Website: lowes
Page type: billing-address
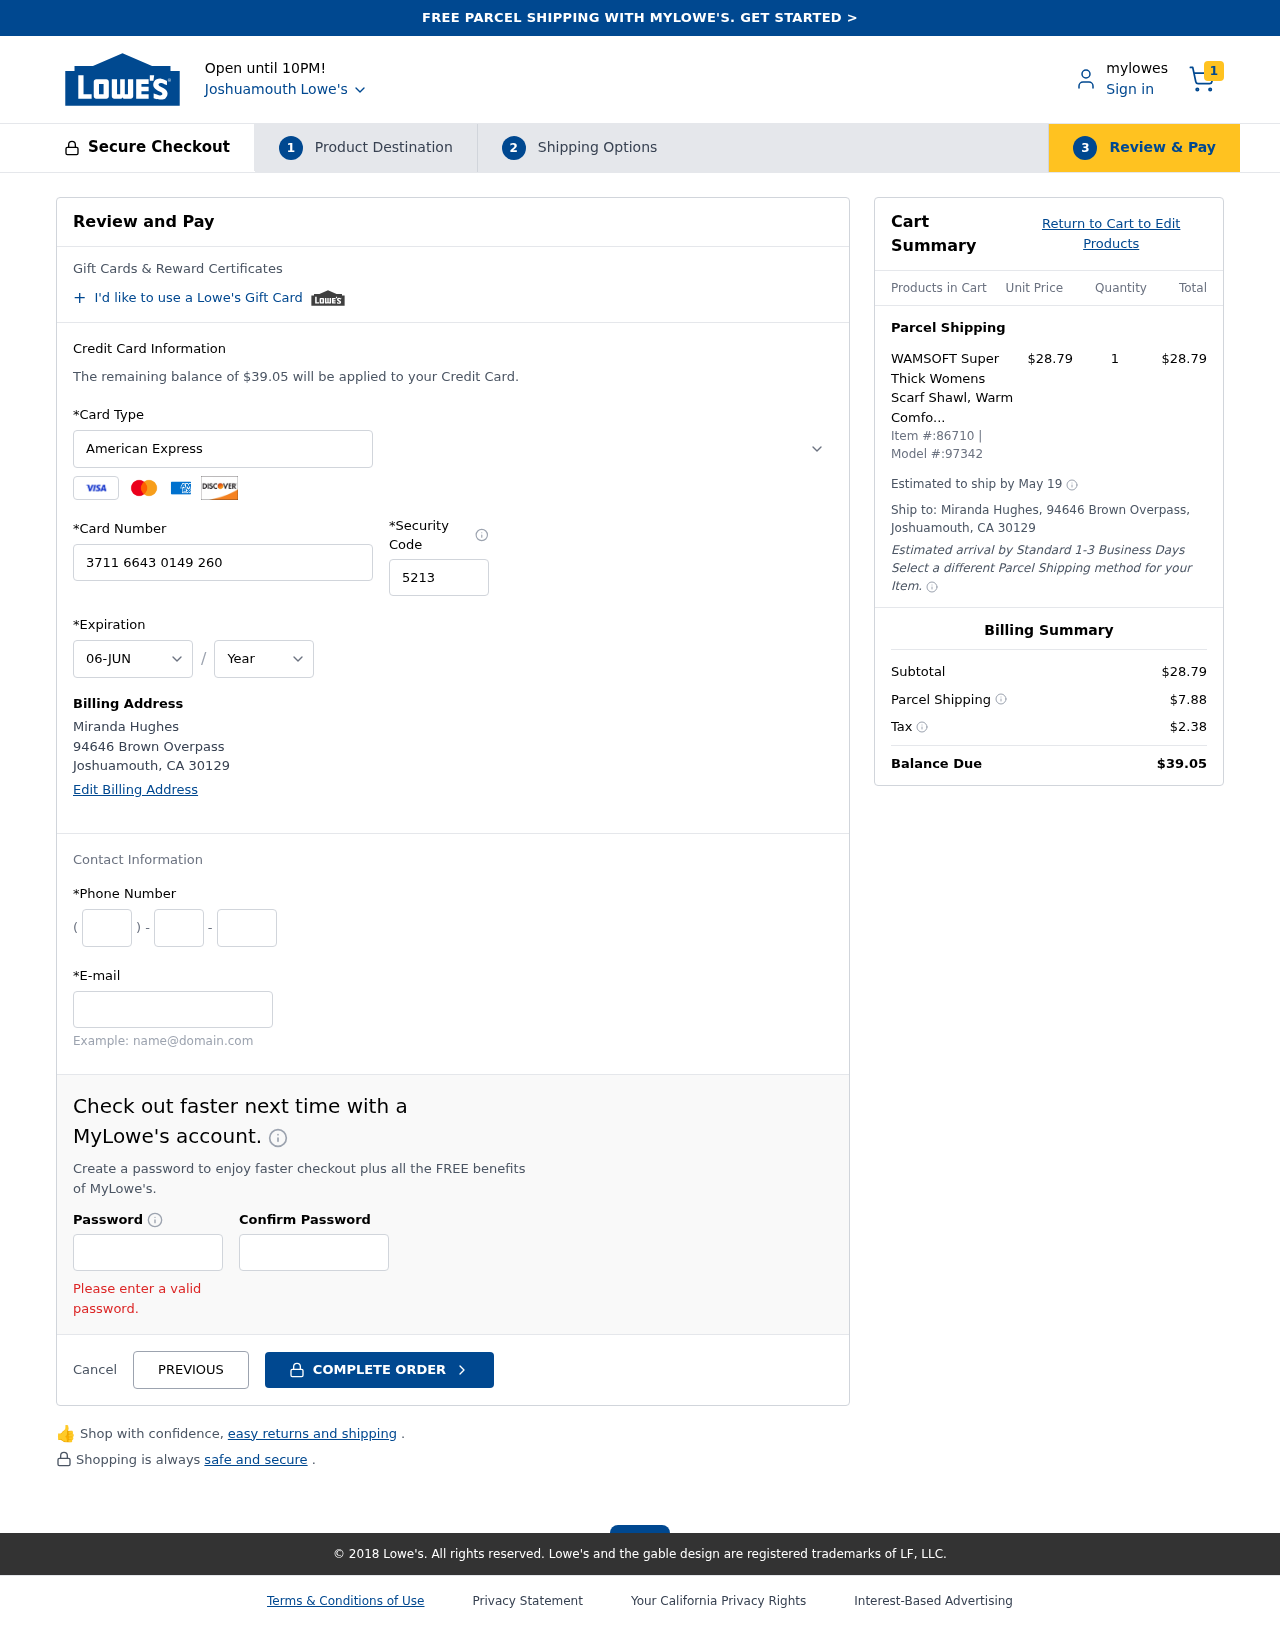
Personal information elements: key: PII_CARD_CVV
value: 5213
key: PII_CARD_EXPIRY_MONTH
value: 06
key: PII_CARD_EXPIRY_YEAR
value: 27
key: PII_CARD_NUMBER
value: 3711 6643 0149 260
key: PII_CARD_TYPE
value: American Express
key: PII_CITY
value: Joshuamouth
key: PII_CITY_STATE_ZIP
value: Joshuamouth, CA 30129
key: PII_EMAIL
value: miranda_hughes@hotmail.com
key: PII_FULLNAME
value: Miranda Hughes
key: PII_PHONE_AREA
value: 443
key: PII_PHONE_PREFIX
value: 714
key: PII_PHONE_SUFFIX
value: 1003
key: PII_STREET
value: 94646 Brown Overpass
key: PII_FULLNAME2
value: Miranda Hughes
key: PII_STATE_ABBR
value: CA
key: PII_POSTCODE
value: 30129
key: PII_POSTCODE_FULL
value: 30129
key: PII_CITY_STATE
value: Joshuamouth, CA
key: PII_POSTCODE_NUMERIC
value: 30129
Product elements: key: PRODUCT1_NAME
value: WAMSOFT Super Thick Womens Scarf Shawl, Warm Comfortable 3X Thick Spring Soft Rainbow Cashmere Large
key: PRODUCT1_PRICE
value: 28.79
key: PRODUCT1_QUANTITY
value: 1
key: PRODUCT_ITEM_NUMBER
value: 86710
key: PRODUCT_MODEL_NUMBER
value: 97342
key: PRODUCT1_LINE_TOTAL
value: $28.79
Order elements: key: ORDER_NUM_ITEMS
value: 1
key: ORDER_TOTAL
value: $39.05
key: ORDER_SHIPPING_DATE
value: May 19
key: ORDER_SUBTOTAL
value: $28.79
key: ORDER_SHIPPING_COST
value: $7.88
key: ORDER_TAX
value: $2.38